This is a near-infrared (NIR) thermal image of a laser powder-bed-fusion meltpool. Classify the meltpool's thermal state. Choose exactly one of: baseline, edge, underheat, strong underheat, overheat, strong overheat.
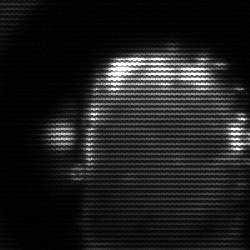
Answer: baseline